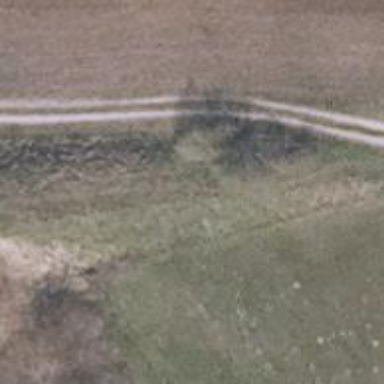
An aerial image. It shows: Abandoned railway with historical significance.